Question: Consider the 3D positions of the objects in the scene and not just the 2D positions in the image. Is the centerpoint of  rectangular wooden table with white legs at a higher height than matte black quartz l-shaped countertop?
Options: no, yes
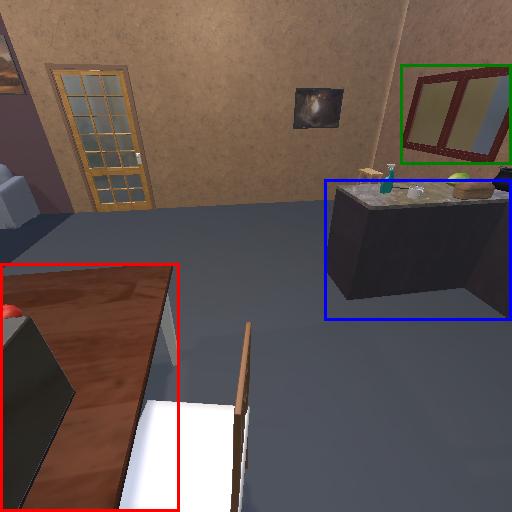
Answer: no